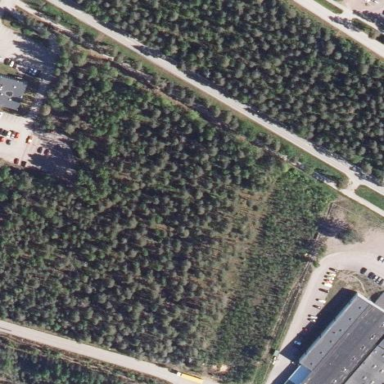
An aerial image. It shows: Evergreen needle-leaved woodland.